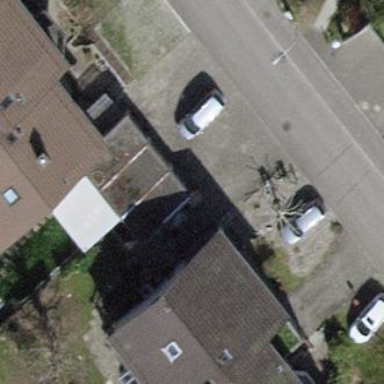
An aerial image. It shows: Terrace building.